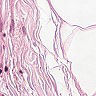
Metastatic tissue present: no